Interaction volume radius: 5 \u00c5
Interaction volume height: 10 \u00c5
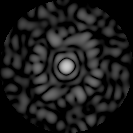
Disorder parameter: 0.8493